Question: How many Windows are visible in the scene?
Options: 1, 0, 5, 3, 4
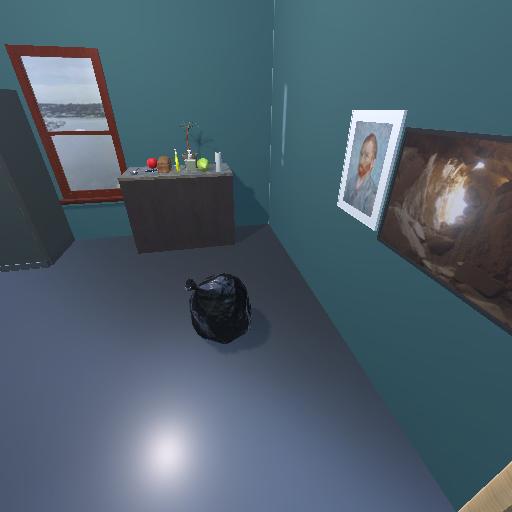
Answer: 1